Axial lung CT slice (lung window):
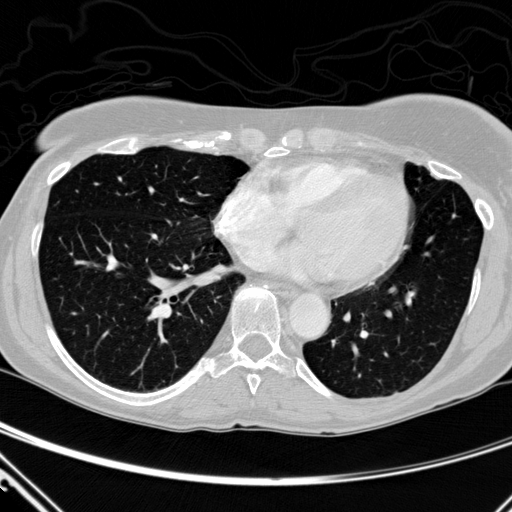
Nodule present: no